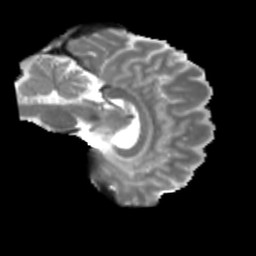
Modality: T2w
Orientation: sagittal
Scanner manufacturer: siemens
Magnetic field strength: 3 T
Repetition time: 4 s
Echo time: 0.0594 s